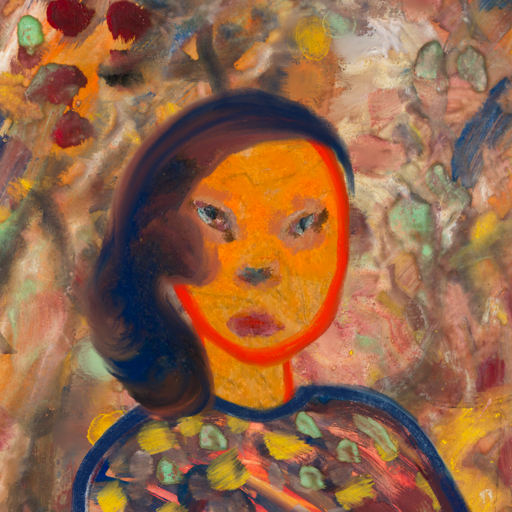
Background: Mother_And_Son_Mother, Head And Neck Front: Sisters, Face Front: Boggyland, Bust: Mother_And_Son_Mother, Hair Front: Mother_And_Son_Son, Head Accessory: Blank, Second Necklace: Blank, Necklace: Blank, Baby: Blank